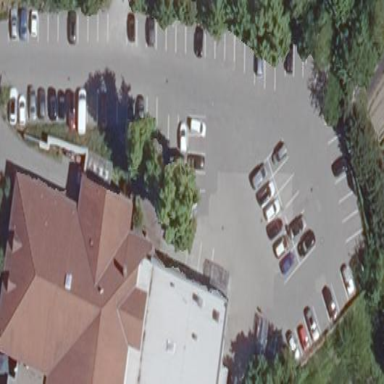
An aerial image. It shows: Paved parking area.